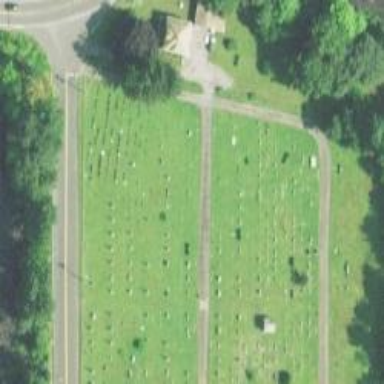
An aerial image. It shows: Cemetery area categorized as "Cemetery".